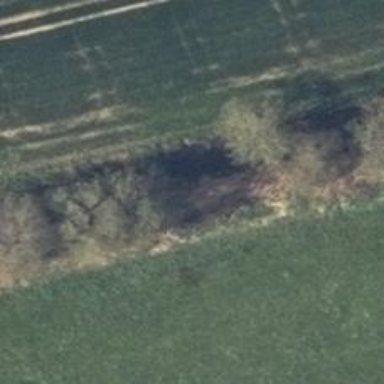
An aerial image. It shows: Row of deciduous broadleaved trees.